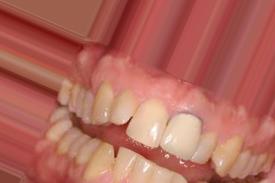
Condition: Tooth Discoloration